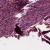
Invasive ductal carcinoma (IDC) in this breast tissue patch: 0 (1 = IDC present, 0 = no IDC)